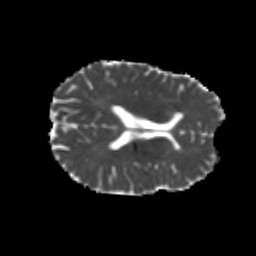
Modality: MD
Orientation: axial
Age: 23
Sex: male
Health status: healthy
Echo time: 0.074 s